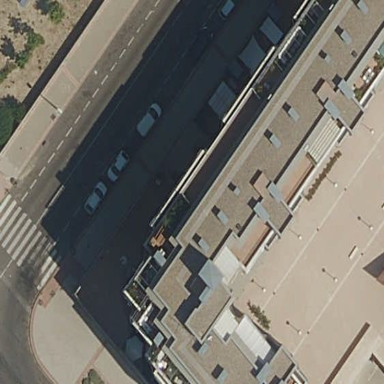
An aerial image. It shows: Residential building.